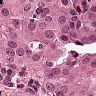
Metastatic tissue present: yes